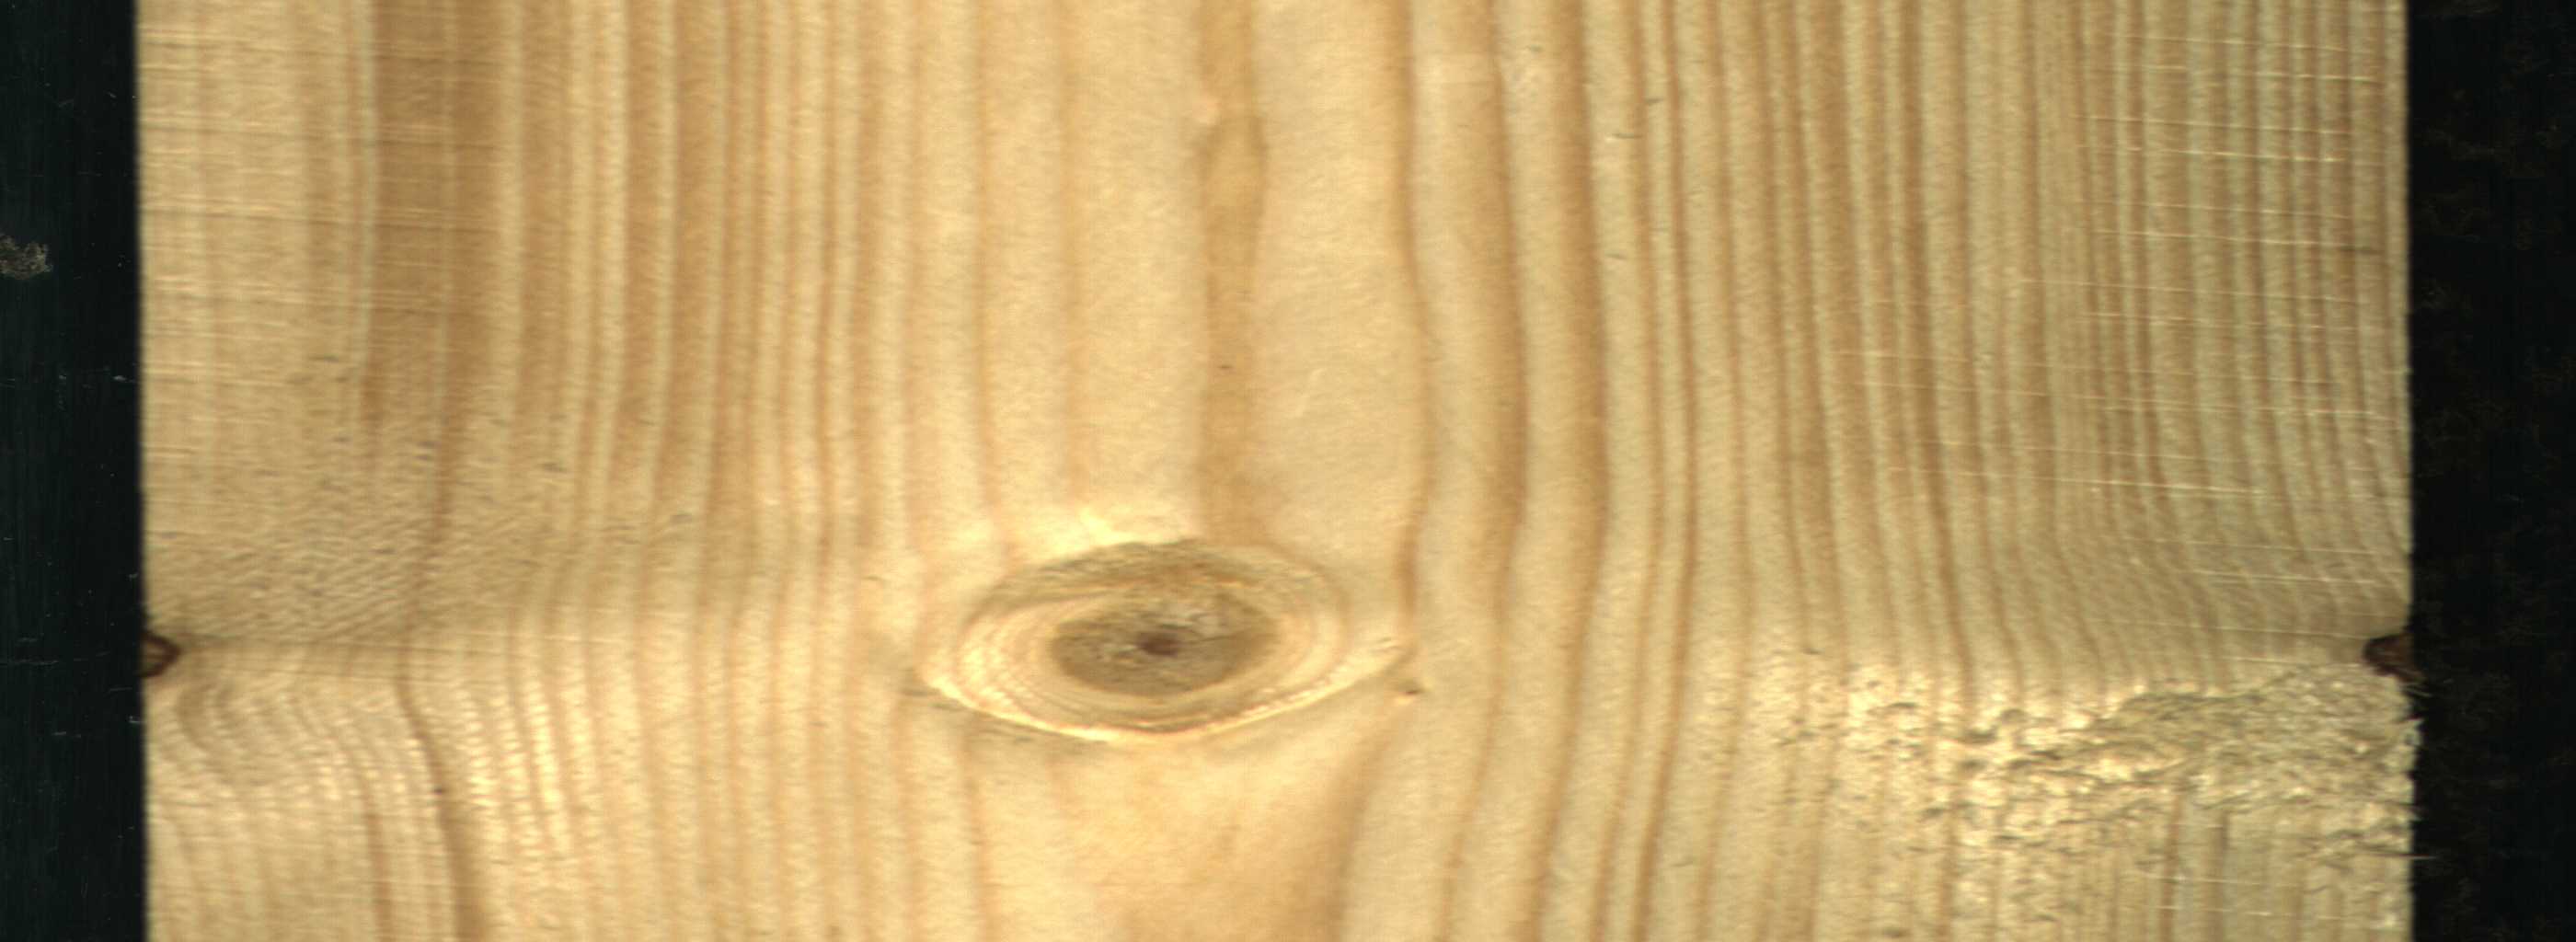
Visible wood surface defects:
Knot_missing
Dead_Knot
Live_Knot